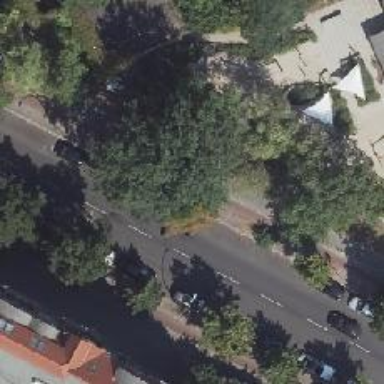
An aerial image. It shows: Deciduous tree with broadleaved leaves.